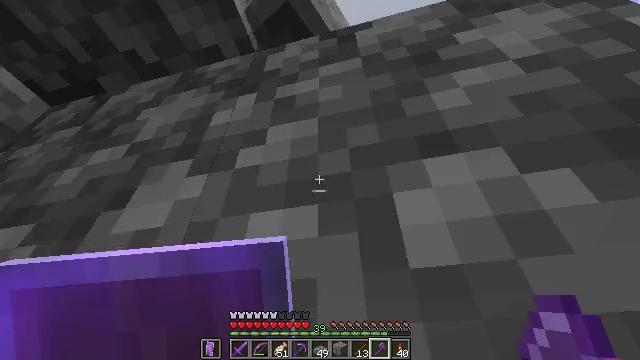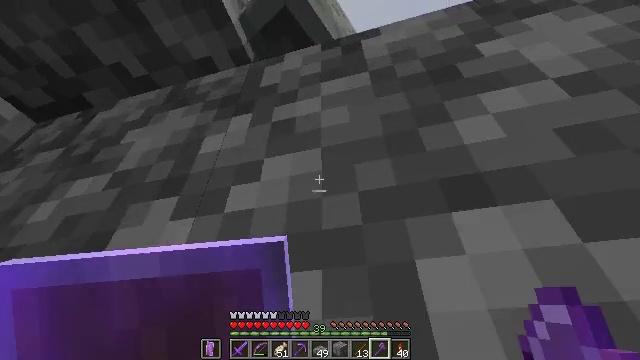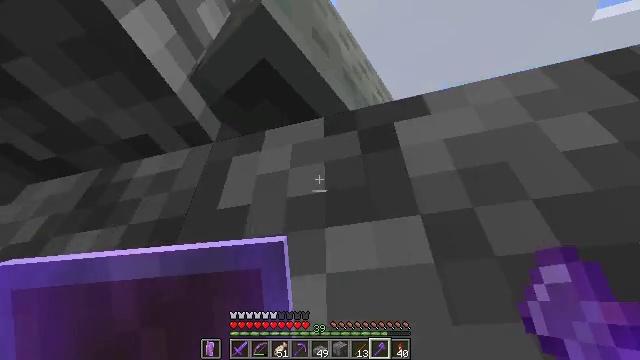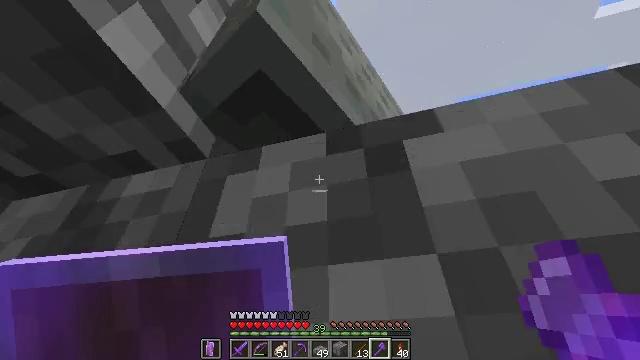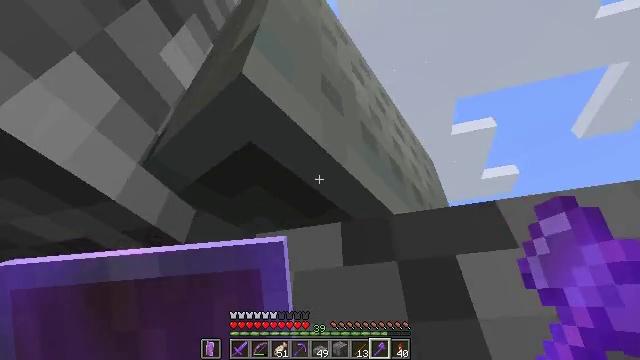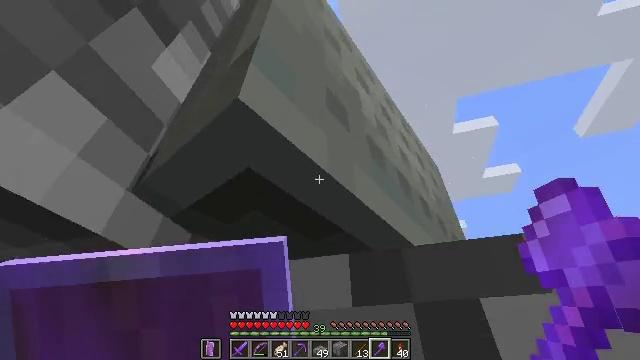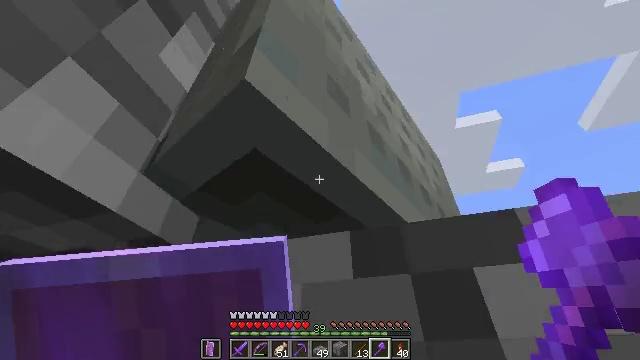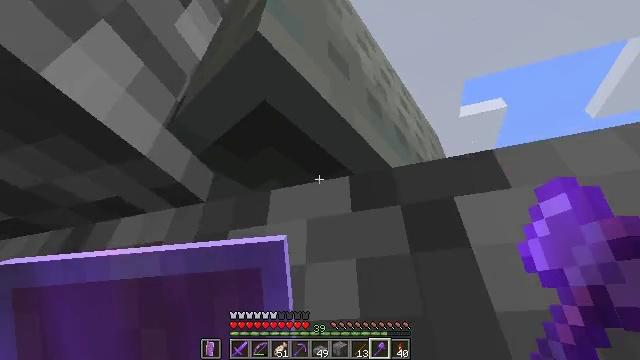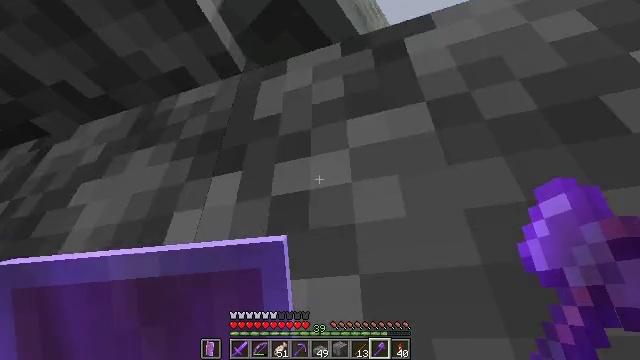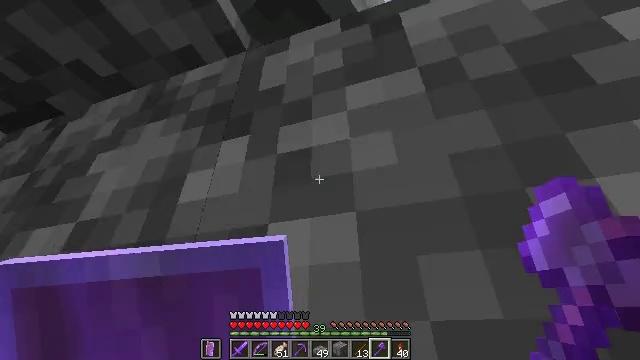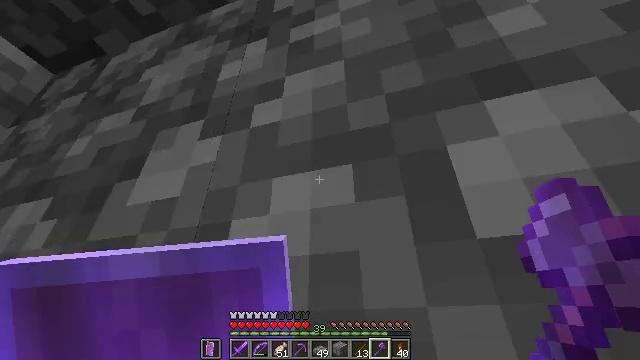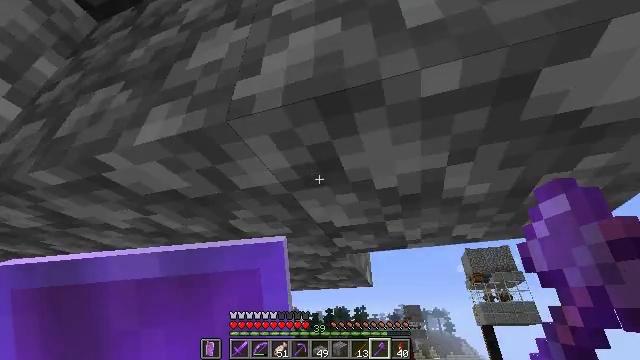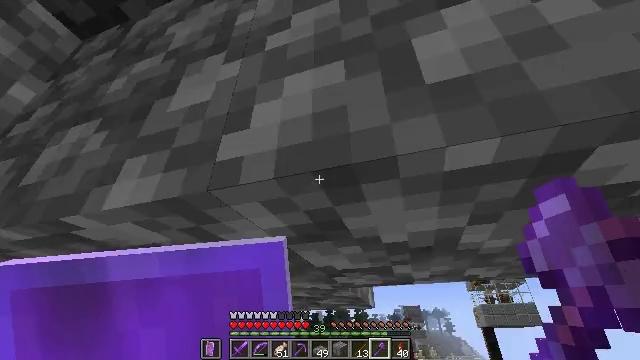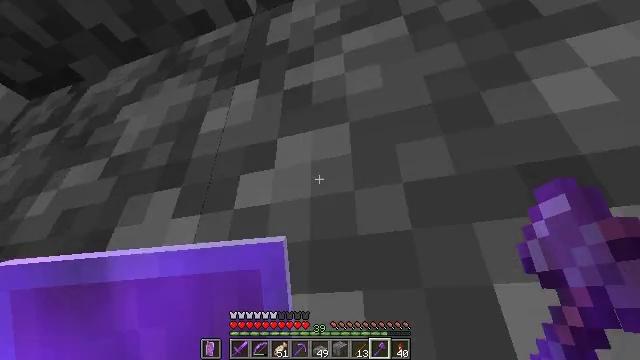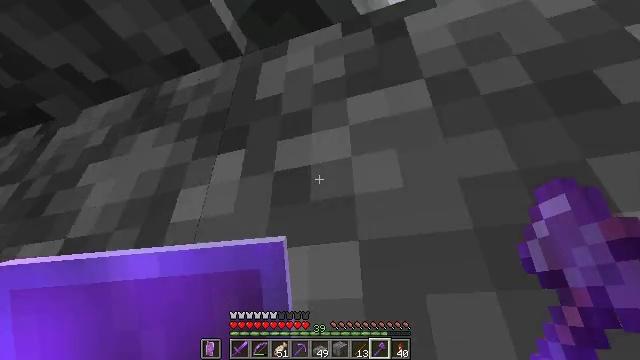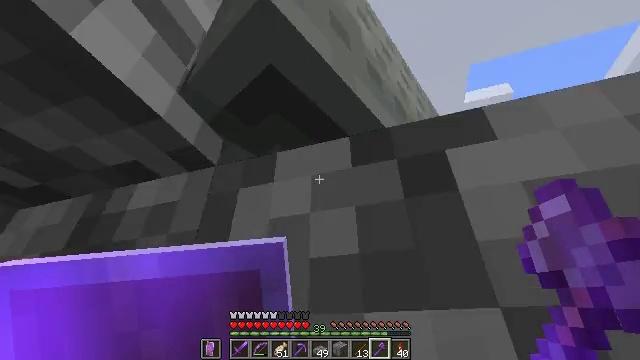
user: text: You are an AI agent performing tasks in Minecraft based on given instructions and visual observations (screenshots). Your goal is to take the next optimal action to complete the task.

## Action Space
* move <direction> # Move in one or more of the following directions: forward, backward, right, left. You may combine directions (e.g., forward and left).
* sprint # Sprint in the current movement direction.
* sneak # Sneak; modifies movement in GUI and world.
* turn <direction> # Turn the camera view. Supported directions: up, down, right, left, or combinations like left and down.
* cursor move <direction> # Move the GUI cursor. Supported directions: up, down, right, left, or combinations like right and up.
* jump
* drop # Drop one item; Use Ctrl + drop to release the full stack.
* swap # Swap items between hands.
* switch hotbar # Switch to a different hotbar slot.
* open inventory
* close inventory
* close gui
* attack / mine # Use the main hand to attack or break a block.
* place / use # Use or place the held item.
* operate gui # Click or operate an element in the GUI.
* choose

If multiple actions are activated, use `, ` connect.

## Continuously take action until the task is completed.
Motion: motion action
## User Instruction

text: Craft a brick.
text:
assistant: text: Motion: move forward, turn left, jump
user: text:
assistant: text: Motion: move forward, jump
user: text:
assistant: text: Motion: move forward, jump
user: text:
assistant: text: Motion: move forward, jump
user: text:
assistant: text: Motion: jump
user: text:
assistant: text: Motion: jump
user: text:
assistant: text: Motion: turn down, jump
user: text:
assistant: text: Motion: turn down, jump
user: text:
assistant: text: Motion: turn down, jump
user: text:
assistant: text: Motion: jump
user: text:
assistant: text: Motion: jump
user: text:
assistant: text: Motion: jump
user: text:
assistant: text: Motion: no_op
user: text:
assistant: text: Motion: no_op
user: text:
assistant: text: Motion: turn up
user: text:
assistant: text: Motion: turn up
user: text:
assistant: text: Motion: turn up
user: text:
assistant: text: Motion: turn up
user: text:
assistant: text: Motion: no_op
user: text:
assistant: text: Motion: no_op
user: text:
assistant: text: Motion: jump
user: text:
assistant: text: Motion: jump
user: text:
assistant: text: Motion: turn left and down, jump
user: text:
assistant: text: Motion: turn left and down, jump
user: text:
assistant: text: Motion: jump
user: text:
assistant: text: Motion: jump
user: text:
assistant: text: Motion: jump
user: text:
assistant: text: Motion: no_op
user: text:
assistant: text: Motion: no_op
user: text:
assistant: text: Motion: no_op